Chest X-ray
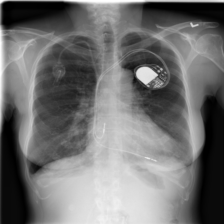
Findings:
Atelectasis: negative
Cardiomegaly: negative
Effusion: positive
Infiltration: negative
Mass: negative
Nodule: negative
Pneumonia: negative
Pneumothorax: negative
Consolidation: negative
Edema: negative
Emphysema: negative
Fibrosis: negative
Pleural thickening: negative
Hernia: negative